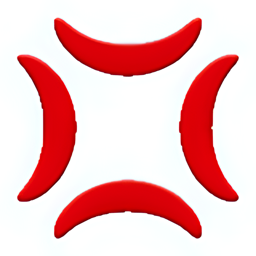
Name: anger symbol
Emoji: 💢
Group: Smileys & Emotion
Sub-group: emotion